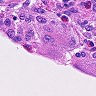
Metastatic tissue present: no